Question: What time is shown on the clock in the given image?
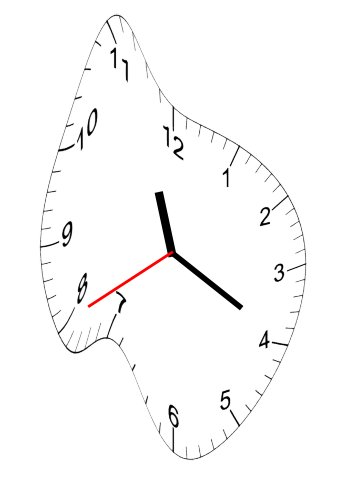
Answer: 11:19:40